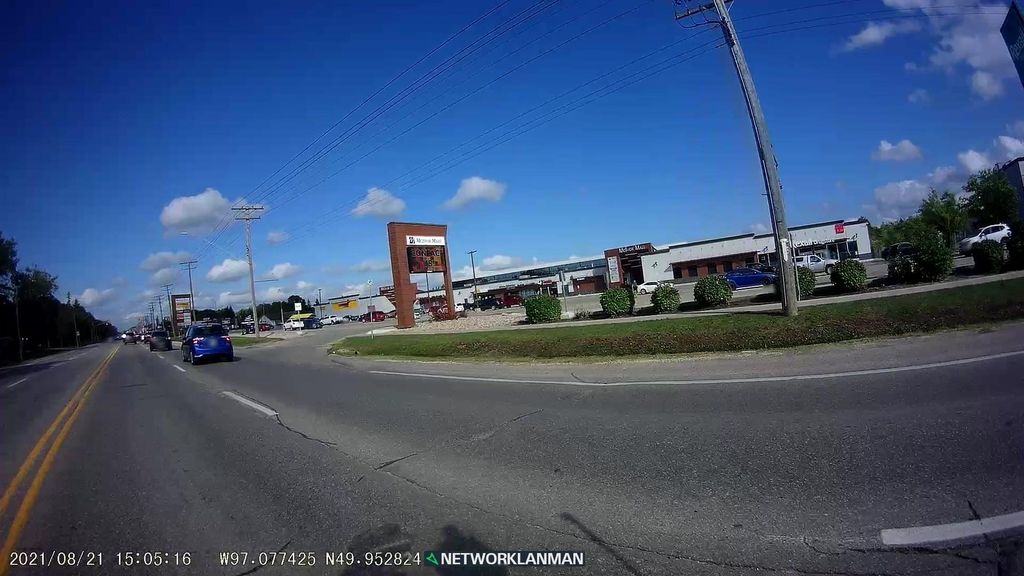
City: winnipeg